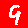
Digit: 9